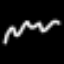
Label: squiggle